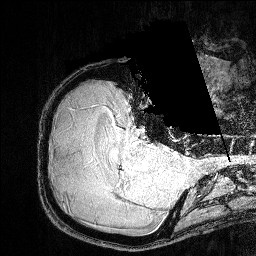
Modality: FLASH
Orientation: axial
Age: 30
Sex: male